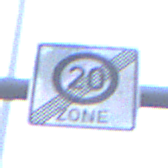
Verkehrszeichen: EndeZone20
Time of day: SunriseSunset
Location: Outdoor (Urban)
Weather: Clear
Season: NotSpecified
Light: Natural